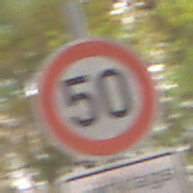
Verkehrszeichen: Geschwindigkeit50
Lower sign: ZeitangabenMitBeschraenkungAufWochentage7
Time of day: Midday
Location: Outdoor (Nature)
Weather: Overcast
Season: NotSpecified
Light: Natural